Field crop: maize
Growth stage: 2
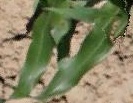
Species: maize